Field crop: maize
Growth stage: 1
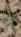
Species: atriplex